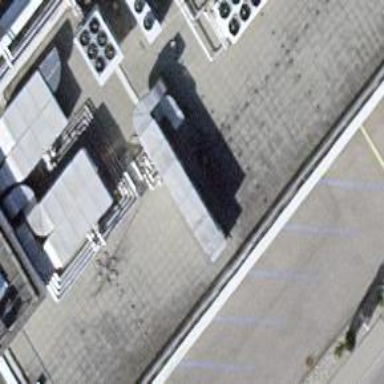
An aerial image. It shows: Solar photovoltaic panel generator supported by wall.